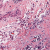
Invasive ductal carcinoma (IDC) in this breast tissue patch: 1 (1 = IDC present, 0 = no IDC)